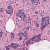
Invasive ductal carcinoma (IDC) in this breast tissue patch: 1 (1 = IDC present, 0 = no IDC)